Question: I have a table with some cells and nested tables.
Nested tables have border around them but I don't know why.
Cells don't have borders because I add to cell and nested cell:
'''
cell.setBorder(Rectangle.NO_BORDER);
'''
Then I add nested table into table;
'''
table.addCell(nestedTable());
'''
It seems like it's the Cell around the nested table that have border.
How to do to set it to zero?
UPDATE:
'''
public static void main(String[] args) {
Document document = new Document();
try {
PdfWriter.getInstance(document, new FileOutputStream("Table2.pdf"));
document.open();
PdfPTable table = new PdfPTable(3);
PdfPCell cell1 = new PdfPCell(new Phrase("Cell 1"));
cell1.setHorizontalAlignment(Element.ALIGN_CENTER);
cell1.setBorder(Rectangle.NO_BORDER);
PdfPCell cell2 = new PdfPCell(new Phrase("Cell 2"));
cell2.setHorizontalAlignment(Element.ALIGN_CENTER);
cell2.setBorder(Rectangle.NO_BORDER);
PdfPCell cell3 = new PdfPCell(new Phrase("Cell 3"));
cell3.setHorizontalAlignment(Element.ALIGN_CENTER);
cell3.setBorder(Rectangle.NO_BORDER);
PdfPTable nestedTable = new PdfPTable(2);
PdfPCell cell4 = new PdfPCell(new Phrase("Nested Cell 1"));
cell4.setHorizontalAlignment(Element.ALIGN_CENTER);
cell4.setBorder(Rectangle.NO_BORDER);
nestedTable.addCell(cell4);
PdfPCell cell5 = new PdfPCell(new Phrase("Nested Cell 2"));
cell5.setHorizontalAlignment(Element.ALIGN_CENTER);
cell5.setBorder(Rectangle.NO_BORDER);
nestedTable.addCell(cell5);
table.addCell(cell1);
table.addCell(cell2);
table.addCell(cell3);
table.addCell(nestedTable);
table.addCell(nestedTable);
table.addCell(nestedTable);
document.add(table);
document.close();
} catch (Exception e) {
e.printStackTrace();
}
}
'''

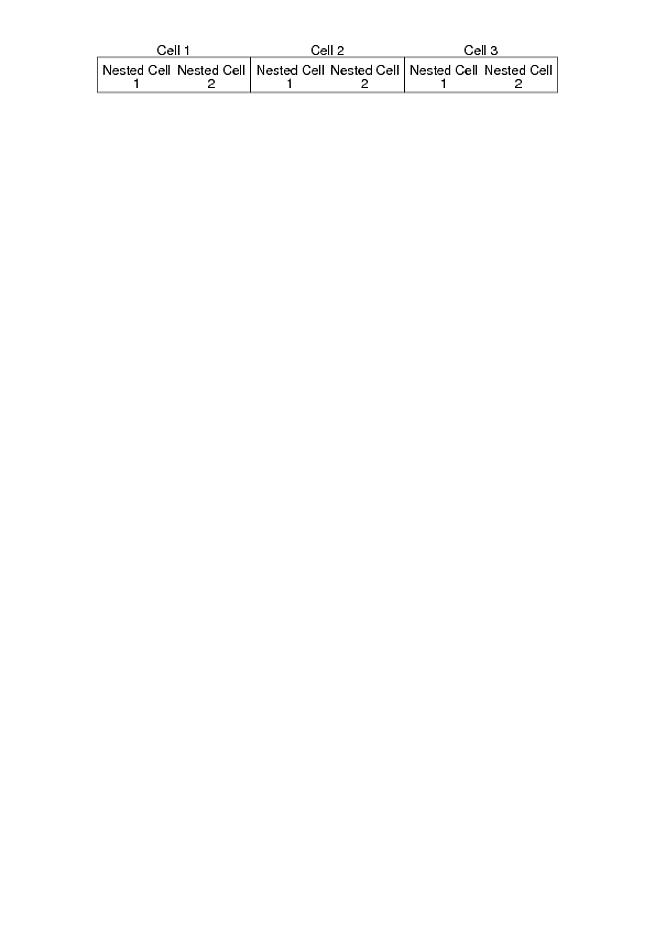
Answer: ok I got it.
I cant do this:
'''
table.addCell(nestedTable);
'''
instead of this I need to create new cell and inside of this cell add nested table and now I have no border